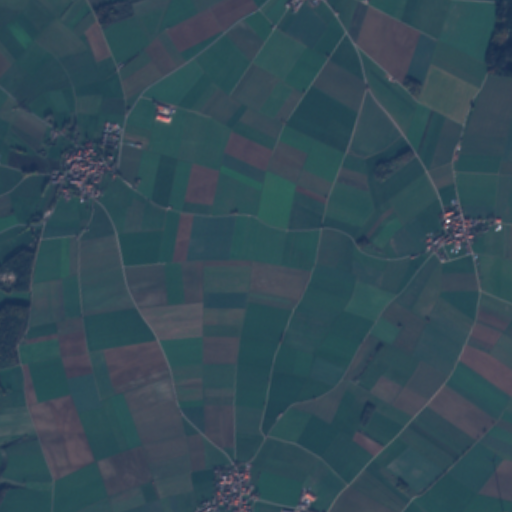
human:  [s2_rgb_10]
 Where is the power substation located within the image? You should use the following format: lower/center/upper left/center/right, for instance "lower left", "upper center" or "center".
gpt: The power substation is located in the lower center of the image.
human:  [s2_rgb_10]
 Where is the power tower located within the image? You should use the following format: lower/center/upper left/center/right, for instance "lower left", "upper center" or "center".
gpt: The power tower is located in the center right of the image.
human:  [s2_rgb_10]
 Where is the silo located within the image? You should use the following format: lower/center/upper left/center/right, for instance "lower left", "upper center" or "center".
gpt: The silo is located in the upper left of the image.
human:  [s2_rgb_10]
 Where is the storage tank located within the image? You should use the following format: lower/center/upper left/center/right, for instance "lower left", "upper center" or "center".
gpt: The storage tank is located in the upper right of the image.
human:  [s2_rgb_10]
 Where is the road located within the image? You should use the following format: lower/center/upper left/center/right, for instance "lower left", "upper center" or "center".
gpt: There is no road in the image.